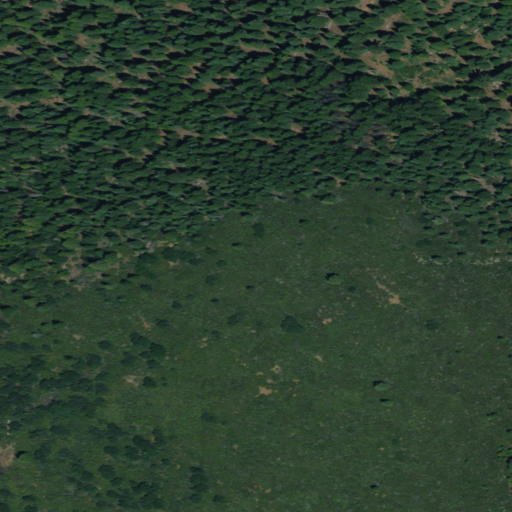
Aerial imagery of mountain in California named Little Baldy Mountain containing only evergreen forest